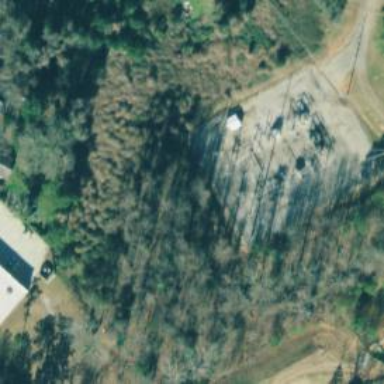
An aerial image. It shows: There is distribution substation enclosed by fence.